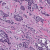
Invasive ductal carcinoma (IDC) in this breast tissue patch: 1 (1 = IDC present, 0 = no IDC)